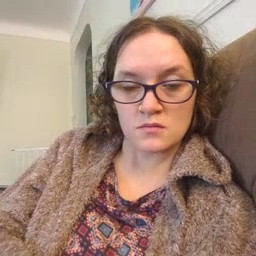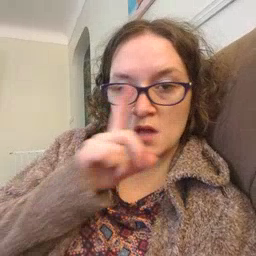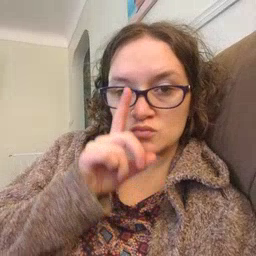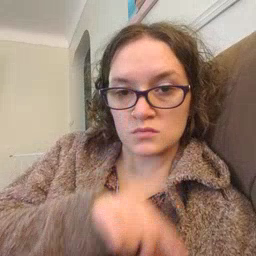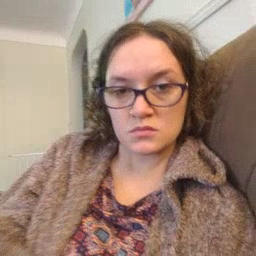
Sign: mouse